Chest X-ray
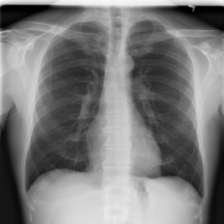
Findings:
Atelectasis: negative
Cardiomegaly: negative
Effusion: negative
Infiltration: negative
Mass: negative
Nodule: negative
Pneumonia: negative
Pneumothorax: negative
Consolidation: negative
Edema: negative
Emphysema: negative
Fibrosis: negative
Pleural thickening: negative
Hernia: negative